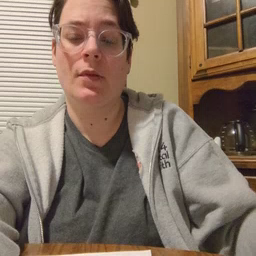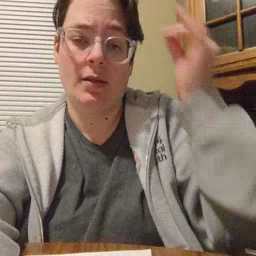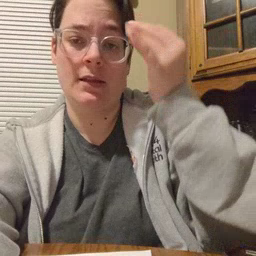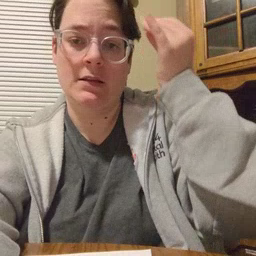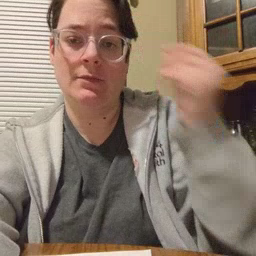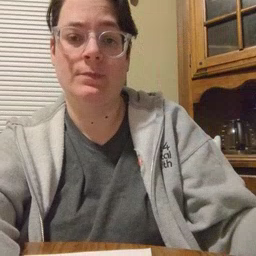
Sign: think